Field crop: maize
Growth stage: 2
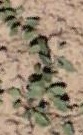
Species: convolvulus